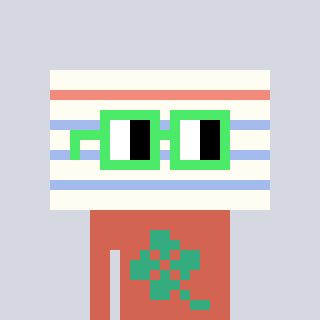
a pixel art character with square light green glasses, a empty notebook page-shaped head and a peachy-colored body on a cool background